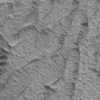
Atmospheric dust classification: not_dusty